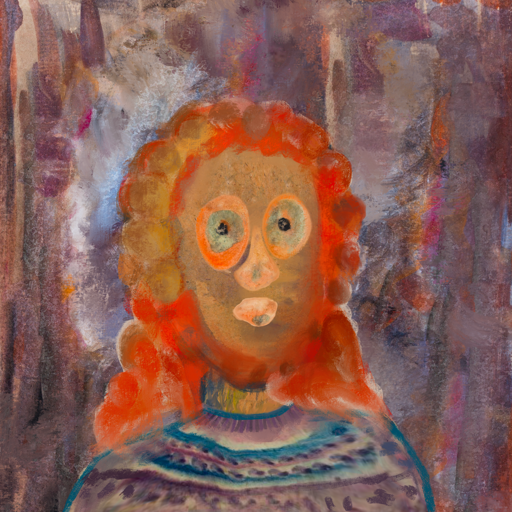
Background: Hypocrite, Head And Neck Front: In_The_Sun, Face Front: Childish, Bust: HillGirl, Hair Front: Rupkatha, Head Accessory: Blank, Second Necklace: Blank, Necklace: Blank, Baby: Blank